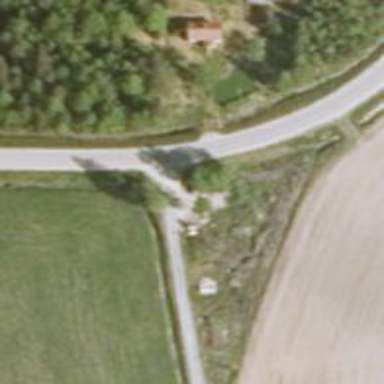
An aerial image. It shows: Tertiary road.